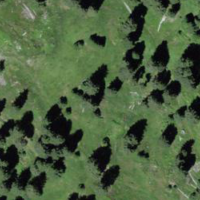
EUNIS habitat code: 44
Species observed at this site:
Ajuga pyramidalis